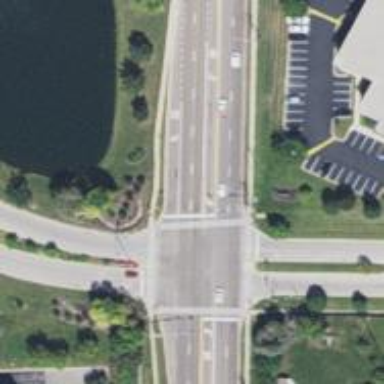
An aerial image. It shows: Crossing on the road.